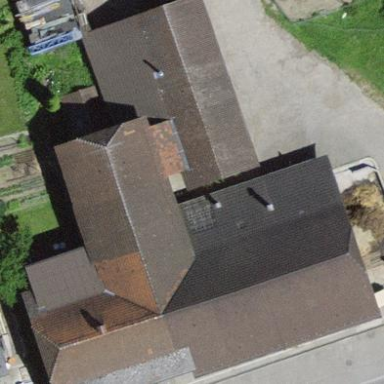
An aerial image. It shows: Farm building.